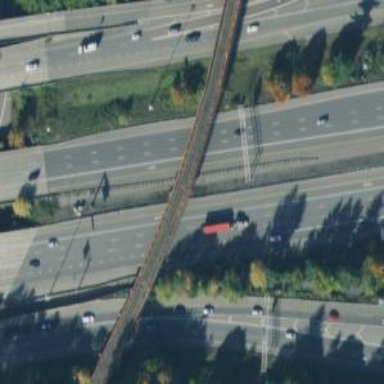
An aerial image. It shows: View of motorway.